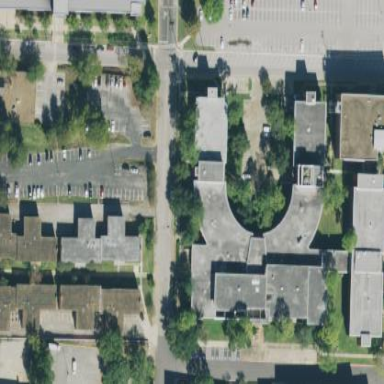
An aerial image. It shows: University building.